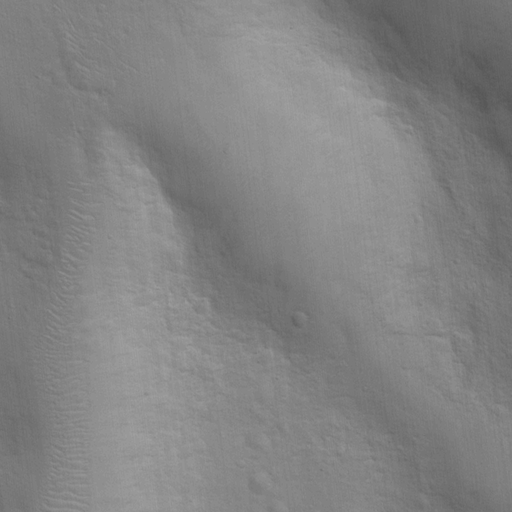
Objects detected: cone